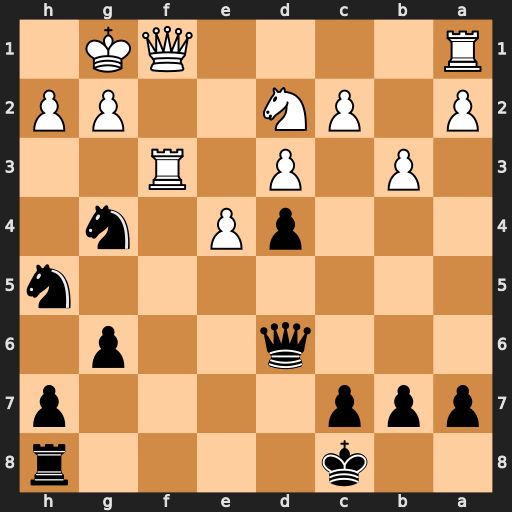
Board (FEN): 2k4r/ppp4p/3q2p1/7n/3pP1n1/1P1P1R2/P1PN2PP/R4QK1
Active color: b
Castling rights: -
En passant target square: -
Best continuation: Qxh2#